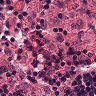
Metastatic tissue present: no